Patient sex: F
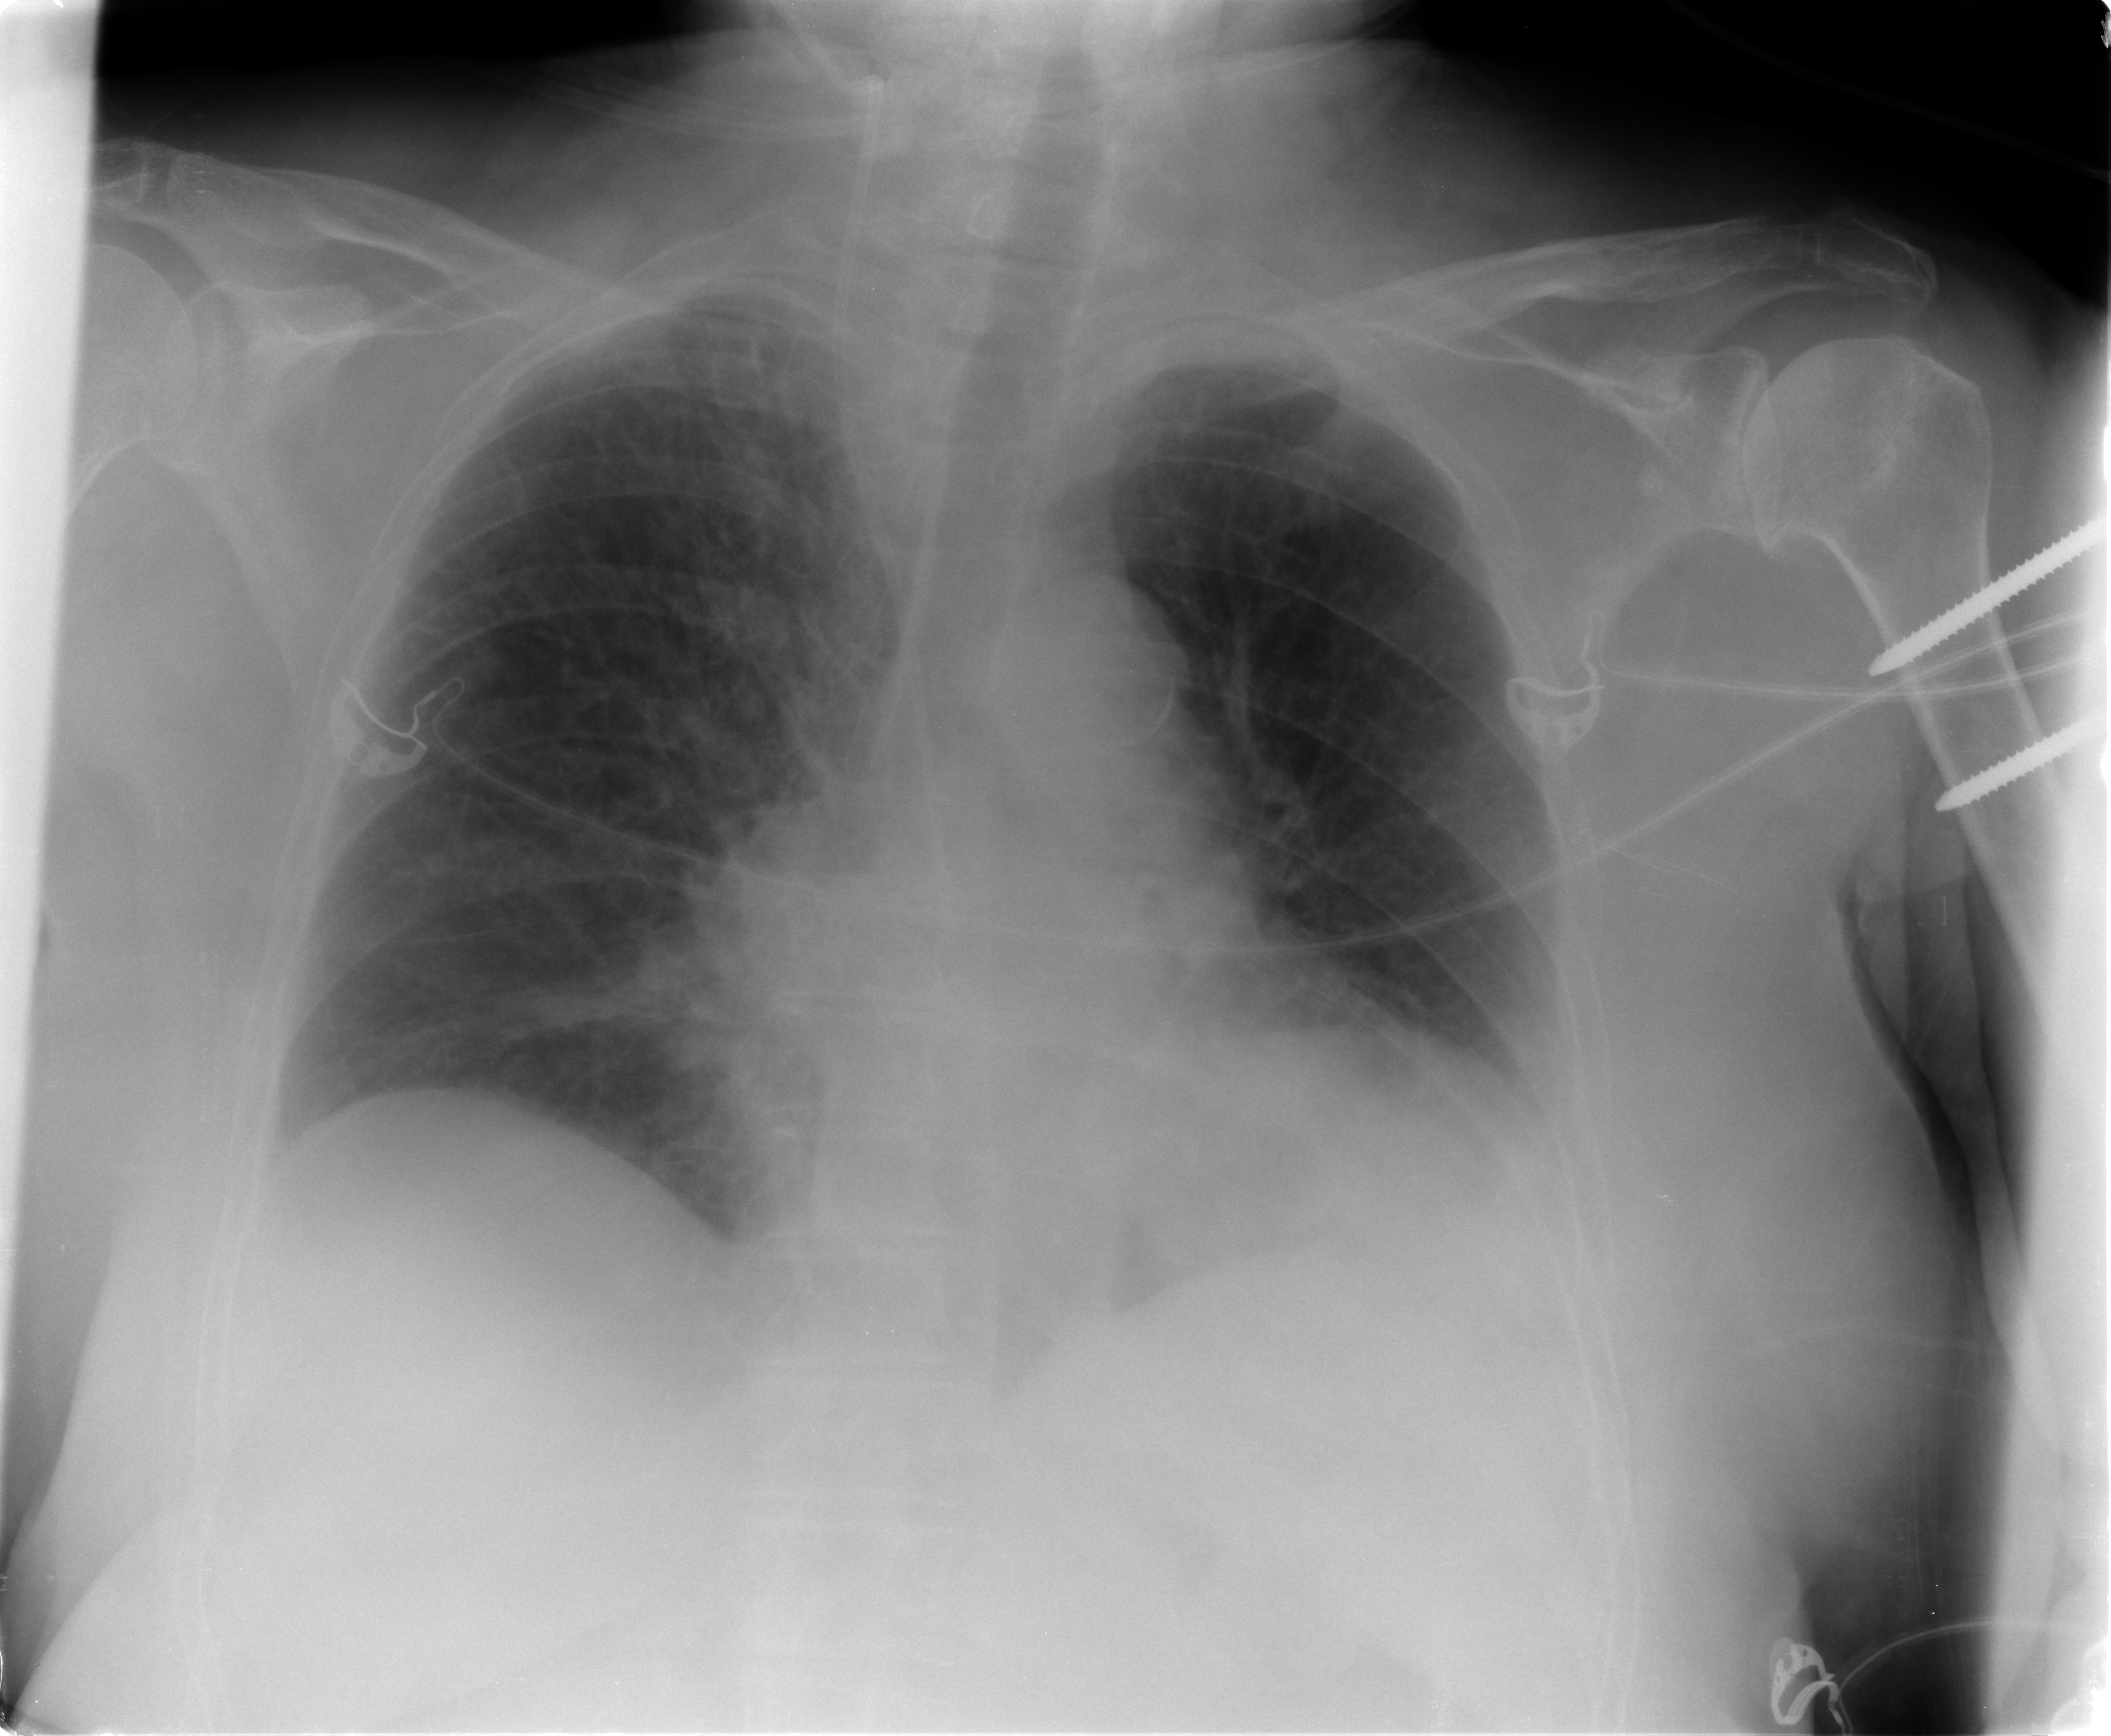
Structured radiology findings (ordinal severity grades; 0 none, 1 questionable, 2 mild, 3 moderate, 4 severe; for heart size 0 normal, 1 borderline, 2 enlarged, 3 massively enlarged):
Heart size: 2
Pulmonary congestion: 3
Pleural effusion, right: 0
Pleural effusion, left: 1
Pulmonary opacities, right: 0
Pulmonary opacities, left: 0
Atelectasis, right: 2
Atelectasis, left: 2